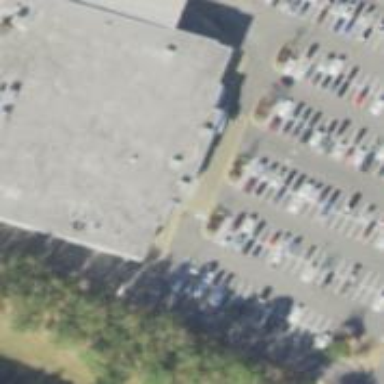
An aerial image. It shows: Parking space is available.